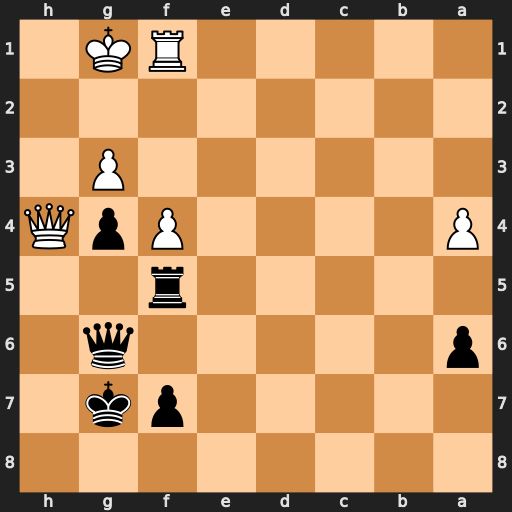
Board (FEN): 8/5pk1/p5q1/5r2/P4PpQ/6P1/8/5RK1
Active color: b
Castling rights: -
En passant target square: -
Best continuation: Rh5 Qxh5 Qxh5